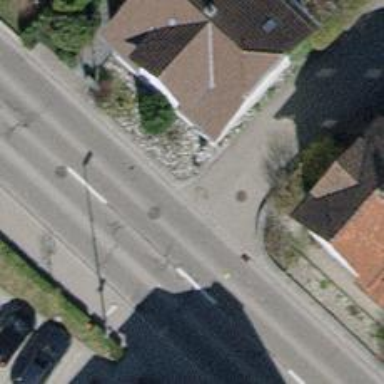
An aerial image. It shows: Bus stop with sheltered platform for public transport.